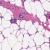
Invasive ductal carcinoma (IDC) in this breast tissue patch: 0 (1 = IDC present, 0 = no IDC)